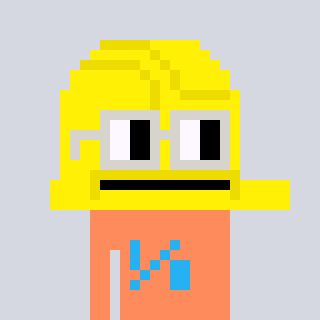
a pixel art character with square light gray glasses, a construction helmet-shaped head and a peachy-colored body on a cool background